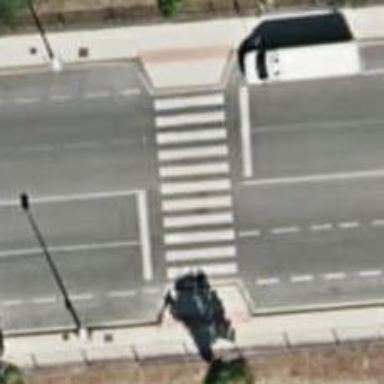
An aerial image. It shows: Uncontrolled road crossing.